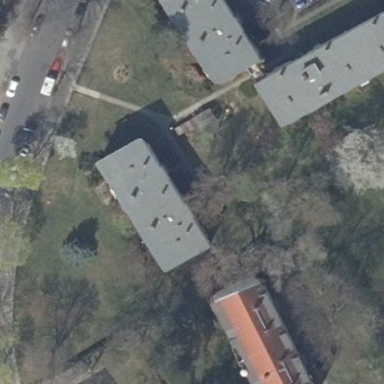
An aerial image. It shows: Flat-roofed apartment building.